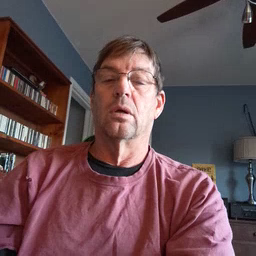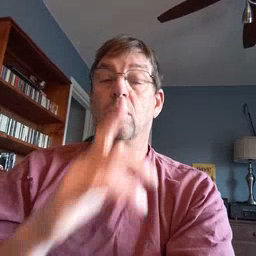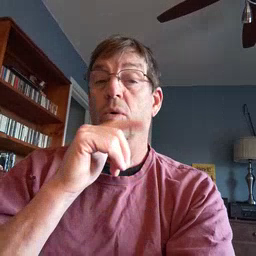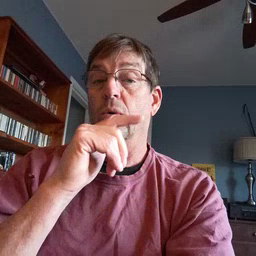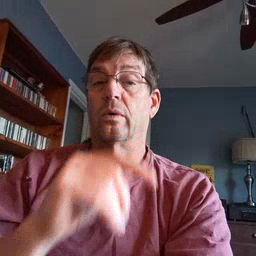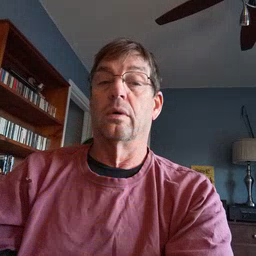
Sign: who